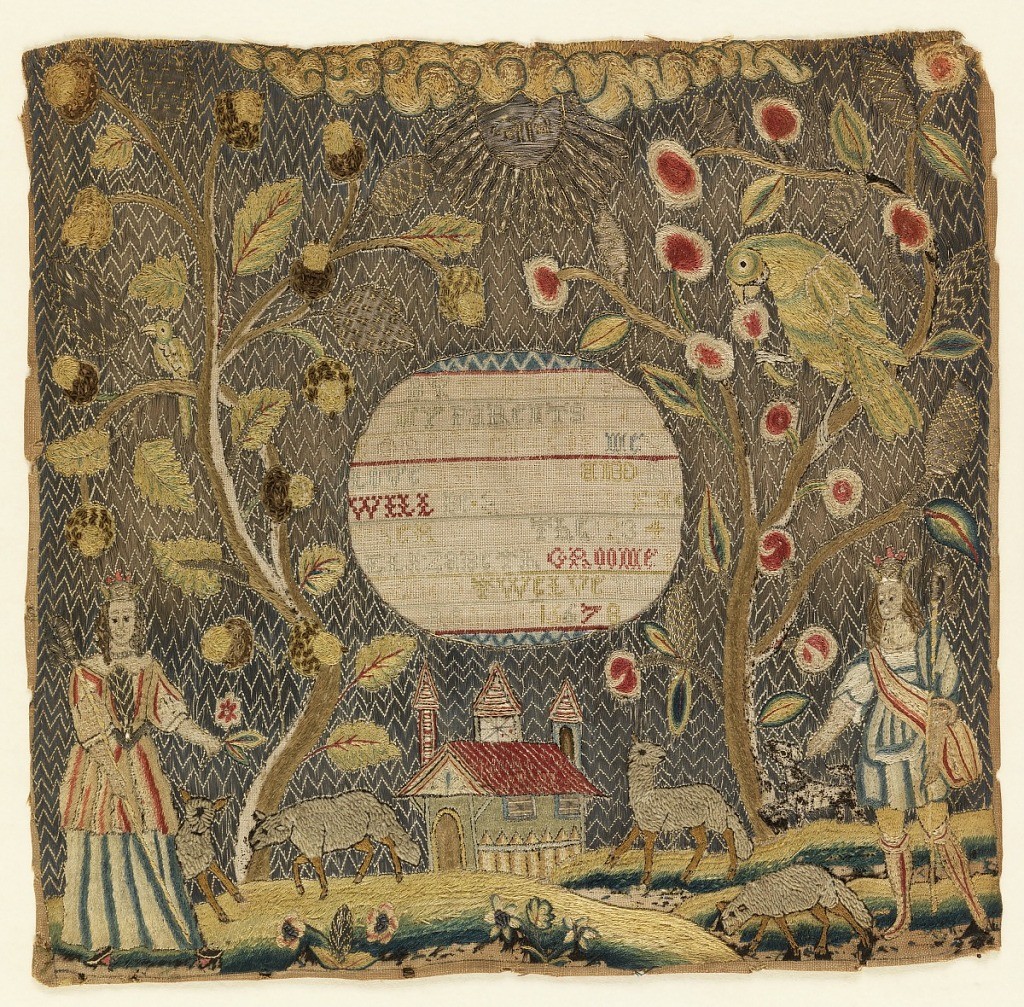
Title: Sampler
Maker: Elizabeth Groome
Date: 1667–78
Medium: silk, wool, mica and metallic embroidery on linen foundation Technique: embroidered in stem, satin, cross, bouillon, couching, and padded couching stitches on plain weave foundation; counted and uncounted stitches
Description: Scene of a crowned shepherd and shepherdess in a rural landscape with sheep and a dog, an oak tree to the left and an apple tree with a large parrot to the right, the sun at the top and a church at the bottom. Mica is used as the windows of the church; the background is of couched metallic yarns. In the center a reserved circle with the inscription:
By this you see my parents took great care of me
Love the Lord and he will be tender Father unto thee
July the 23 Elizabeth Groome aged twelve year 16678 (sic)